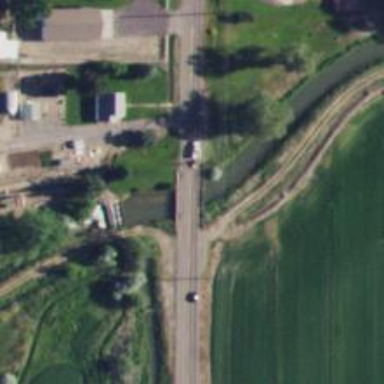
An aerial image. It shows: Tertiary road passing over bridge.